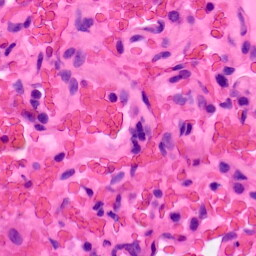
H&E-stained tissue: Lung